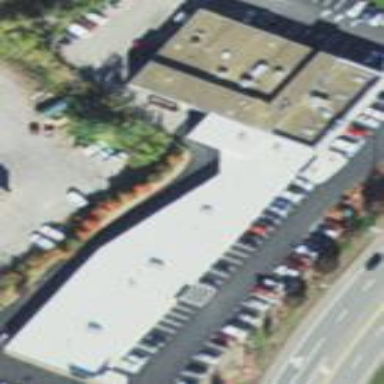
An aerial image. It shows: Building that houses car shop.